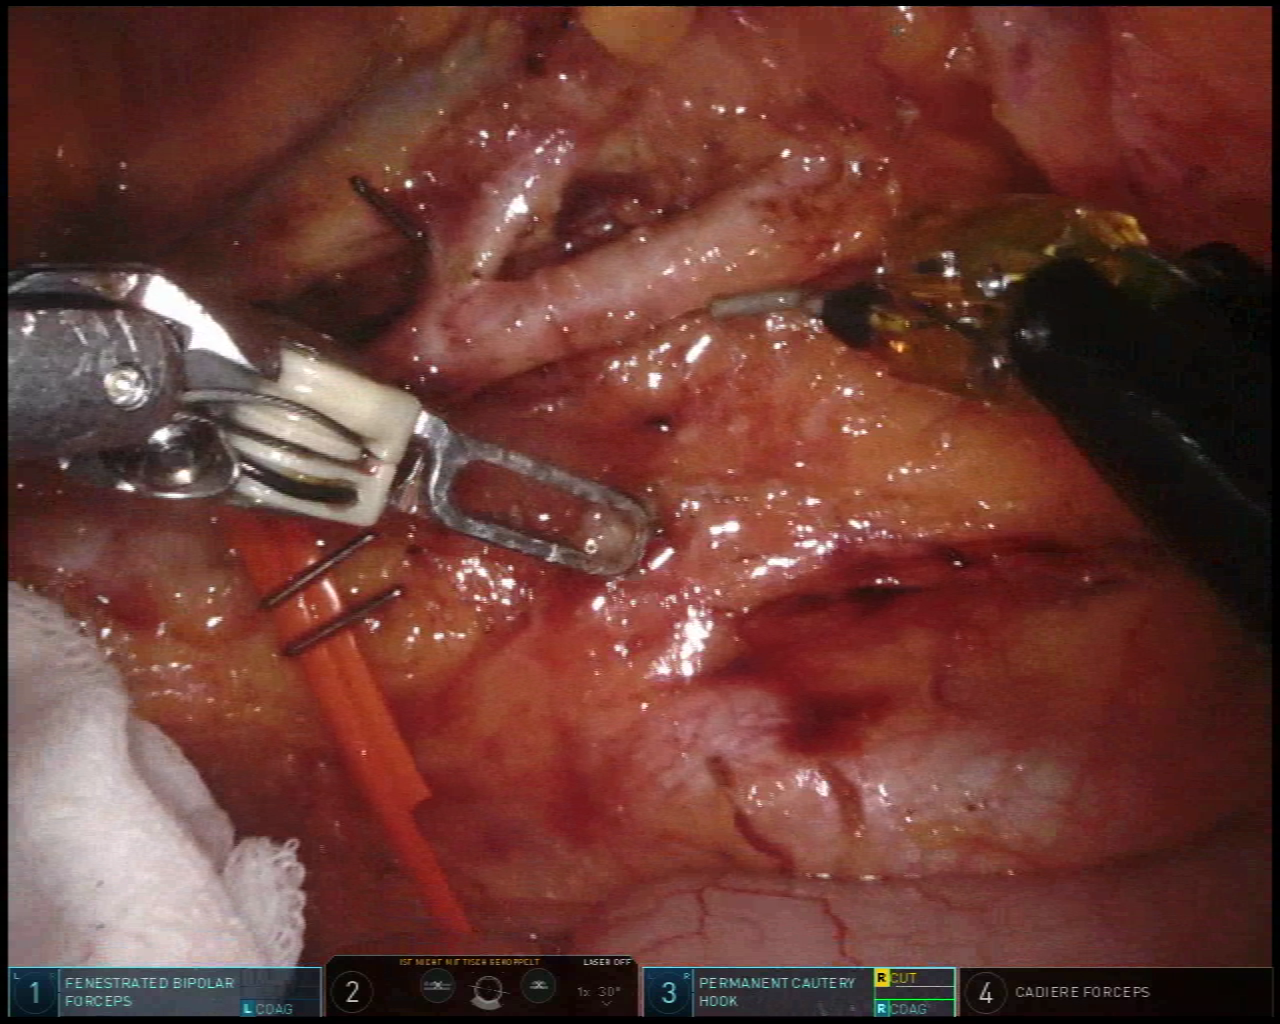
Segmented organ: intestinal_veins
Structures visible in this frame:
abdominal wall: no
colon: no
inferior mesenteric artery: yes
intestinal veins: yes
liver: no
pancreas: no
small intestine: yes
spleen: no
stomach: no
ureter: no
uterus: no
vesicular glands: no